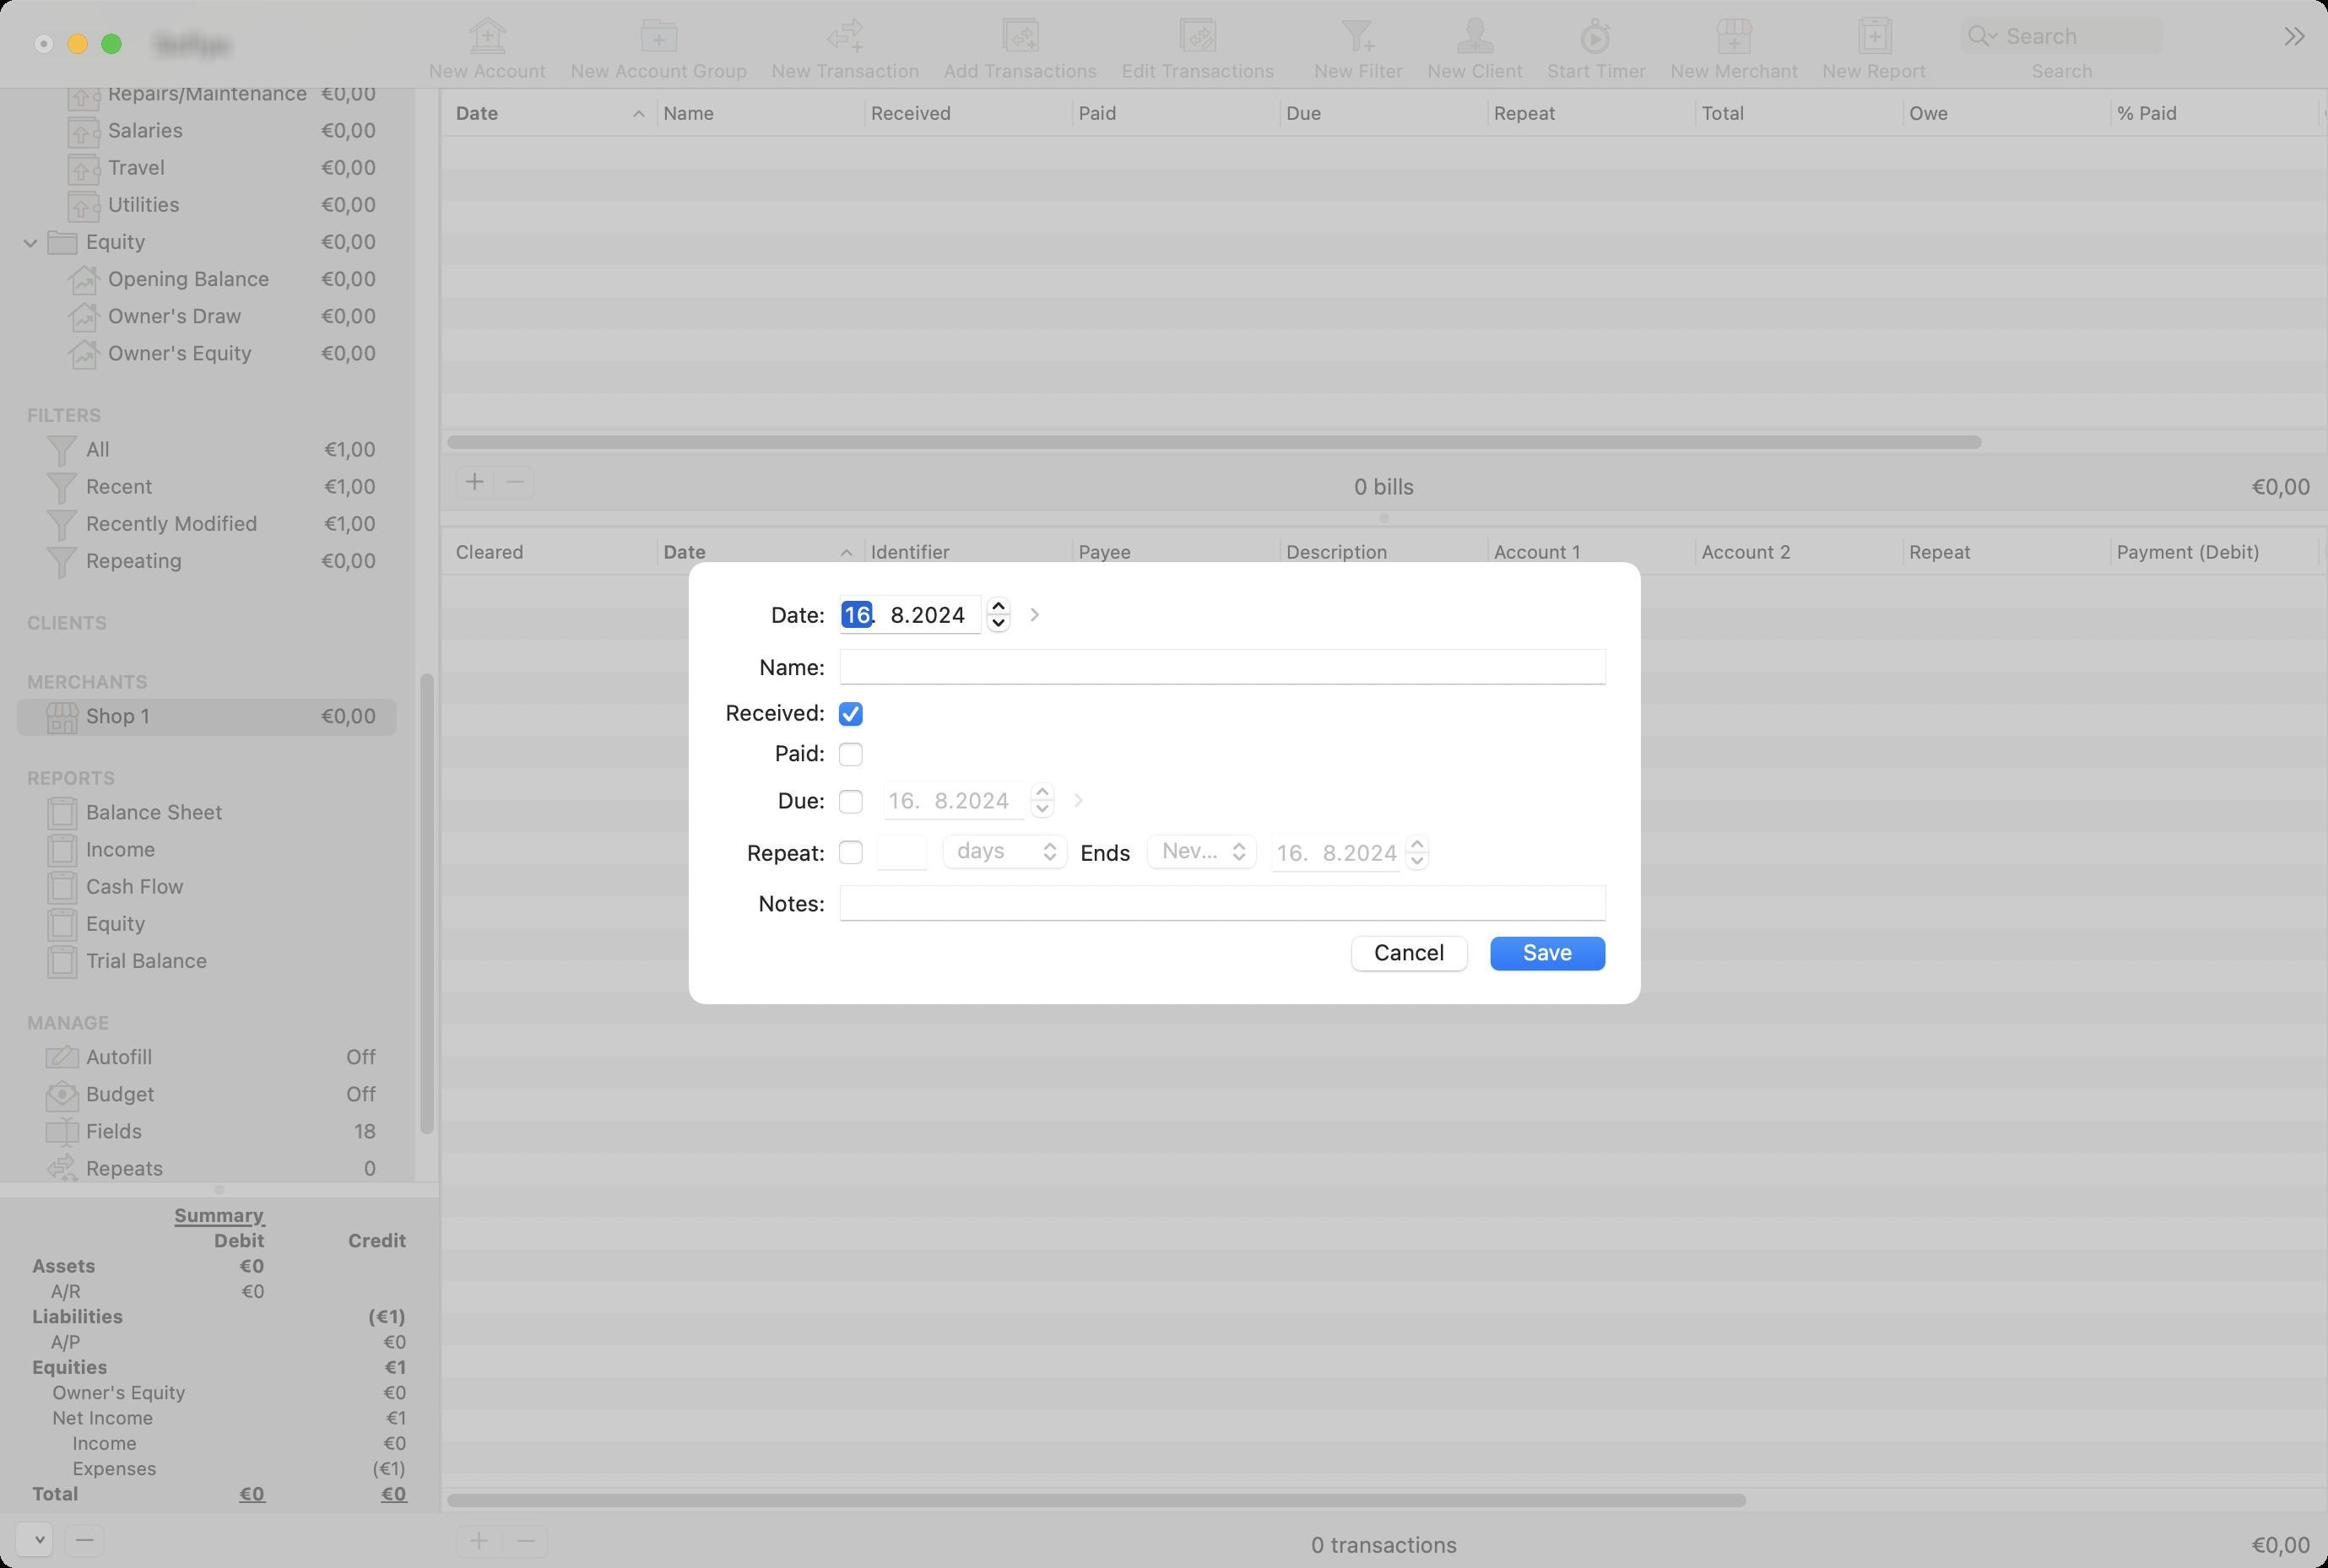
Accessibility tree:
{"name": "[name]", "role": "AXWindow", "description": null, "role_description": "standard window", "value": null, "position": "284.00;55.00", "size": "1379;929", "children": [{"name": "", "role": "AXMenuButton", "description": null, "role_description": "menu button", "value": null, "position": "8.00;901.00", "size": "26;25", "children": []}, {"name": "", "role": "AXButton", "description": "remove", "role_description": "button", "value": null, "position": "37.00;901.00", "size": "26;25", "children": []}, {"name": null, "role": "AXSplitGroup", "description": null, "role_description": "split group", "value": null, "position": "0.00;52.00", "size": "1379;845", "children": [{"name": null, "role": "AXSplitGroup", "description": null, "role_description": "split group", "value": null, "position": "0.00;52.00", "size": "260;845", "children": [{"name": null, "role": "AXScrollArea", "description": null, "role_description": "scroll area", "value": null, "position": "0.00;52.00", "size": "260;648", "children": [{"name": null, "role": "AXOutline", "description": null, "role_description": "outline", "value": null, "position": "0.00;-757.00", "size": "245;1515", "children": [{"name": null, "role": "AXRow", "description": null, "role_description": "outline row", "value": null, "position": "0.00;-747.00", "size": "245;22", "children": [{"name": null, "role": "AXCell", "description": null, "role_description": "cell", "value": null, "position": "10.00;-747.00", "size": "225;22", "children": [{"name": null, "role": "AXStaticText", "description": null, "role_description": "text", "value": "ACCOUNTS", "position": "14.00;-747.00", "size": "229;22", "children": []}]}]}, {"name": null, "role": "AXRow", "description": null, "role_description": "outline row", "value": null, "position": "0.00;-725.00", "size": "245;22", "children": [{"name": null, "role": "AXCell", "description": null, "role_description": "cell", "value": null, "position": "10.00;-725.00", "size": "225;22", "children": [{"name": null, "role": "AXImage", "description": "", "role_description": "image", "value": null, "position": "27.00;-724.00", "size": "20;20", "children": []}, {"name": null, "role": "AXStaticText", "description": null, "role_description": "text", "value": "Assets", "position": "49.00;-722.50", "size": "138;17", "children": []}, {"name": null, "role": "AXStaticText", "description": null, "role_description": "text", "value": "€0,00", "position": "187.14;-722.50", "size": "38;17", "children": []}, {"name": null, "role": "AXDisclosureTriangle", "description": null, "role_description": "disclosure triangle", "value": 1, "position": "12.00;-725.00", "size": "13;22", "children": []}]}]}, {"name": null, "role": "AXRow", "description": null, "role_description": "outline row", "value": null, "position": "0.00;-703.00", "size": "245;22", "children": [{"name": null, "role": "AXCell", "description": null, "role_description": "cell", "value": null, "position": "10.00;-703.00", "size": "225;22", "children": [{"name": null, "role": "AXImage", "description": "Bank", "role_description": "image", "value": null, "position": "40.00;-702.00", "size": "20;20", "children": []}, {"name": null, "role": "AXStaticText", "description": null, "role_description": "text", "value": "Chequing", "position": "62.00;-700.50", "size": "125;17", "children": []}, {"name": null, "role": "AXStaticText", "description": null, "role_description": "text", "value": "€0,00", "position": "187.14;-700.50", "size": "38;17", "children": []}]}]}, {"name": null, "role": "AXRow", "description": null, "role_description": "outline row", "value": null, "position": "0.00;-681.00", "size": "245;22", "children": [{"name": null, "role": "AXCell", "description": null, "role_description": "cell", "value": null, "position": "10.00;-681.00", "size": "225;22", "children": [{"name": null, "role": "AXImage", "description": "Bank", "role_description": "image", "value": null, "position": "40.00;-680.00", "size": "20;20", "children": []}, {"name": null, "role": "AXStaticText", "description": null, "role_description": "text", "value": "Savings", "position": "62.00;-678.50", "size": "125;17", "children": []}, {"name": null, "role": "AXStaticText", "description": null, "role_description": "text", "value": "€0,00", "position": "187.14;-678.50", "size": "38;17", "children": []}]}]}, {"name": null, "role": "AXRow", "description": null, "role_description": "outline row", "value": null, "position": "0.00;-659.00", "size": "245;22", "children": [{"name": null, "role": "AXCell", "description": null, "role_description": "cell", "value": null, "position": "10.00;-659.00", "size": "225;22", "children": [{"name": null, "role": "AXImage", "description": "Cash", "role_description": "image", "value": null, "position": "40.00;-658.00", "size": "20;20", "children": []}, {"name": null, "role": "AXStaticText", "description": null, "role_description": "text", "value": "Petty Cash", "position": "62.00;-656.50", "size": "125;17", "children": []}, {"name": null, "role": "AXStaticText", "description": null, "role_description": "text", "value": "€0,00", "position": "187.14;-656.50", "size": "38;17", "children": []}]}]}, {"name": null, "role": "AXRow", "description": null, "role_description": "outline row", "value": null, "position": "0.00;-637.00", "size": "245;22", "children": [{"name": null, "role": "AXCell", "description": null, "role_description": "cell", "value": null, "position": "10.00;-637.00", "size": "225;22", "children": [{"name": null, "role": "AXImage", "description": "FixedAsset", "role_description": "image", "value": null, "position": "40.00;-636.00", "size": "20;20", "children": []}, {"name": null, "role": "AXStaticText", "description": null, "role_description": "text", "value": "Fixed Assets", "position": "62.00;-634.50", "size": "125;17", "children": []}, {"name": null, "role": "AXStaticText", "description": null, "role_description": "text", "value": "€0,00", "position": "187.14;-634.50", "size": "38;17", "children": []}]}]}, {"name": null, "role": "AXRow", "description": null, "role_description": "outline row", "value": null, "position": "0.00;-615.00", "size": "245;22", "children": [{"name": null, "role": "AXCell", "description": null, "role_description": "cell", "value": null, "position": "10.00;-615.00", "size": "225;22", "children": [{"name": null, "role": "AXImage", "description": "AccountsReceivable", "role_description": "image", "value": null, "position": "40.00;-614.00", "size": "20;20", "children": []}, {"name": null, "role": "AXStaticText", "description": null, "role_description": "text", "value": "Accounts Receivable", "position": "62.00;-612.50", "size": "125;17", "children": []}, {"name": null, "role": "AXStaticText", "description": null, "role_description": "text", "value": "€0,00", "position": "187.14;-612.50", "size": "38;17", "children": []}]}]}, {"name": null, "role": "AXRow", "description": null, "role_description": "outline row", "value": null, "position": "0.00;-593.00", "size": "245;22", "children": [{"name": null, "role": "AXCell", "description": null, "role_description": "cell", "value": null, "position": "10.00;-593.00", "size": "225;22", "children": [{"name": null, "role": "AXImage", "description": "", "role_description": "image", "value": null, "position": "27.00;-592.00", "size": "20;20", "children": []}, {"name": null, "role": "AXStaticText", "description": null, "role_description": "text", "value": "Liabilities", "position": "49.00;-590.50", "size": "131;17", "children": []}, {"name": null, "role": "AXStaticText", "description": null, "role_description": "text", "value": "(€1,00)", "position": "179.79;-590.50", "size": "45;17", "children": []}, {"name": null, "role": "AXDisclosureTriangle", "description": null, "role_description": "disclosure triangle", "value": 1, "position": "12.00;-593.00", "size": "13;22", "children": []}]}]}, {"name": null, "role": "AXRow", "description": null, "role_description": "outline row", "value": null, "position": "0.00;-571.00", "size": "245;22", "children": [{"name": null, "role": "AXCell", "description": null, "role_description": "cell", "value": null, "position": "10.00;-571.00", "size": "225;22", "children": [{"name": null, "role": "AXImage", "description": "CreditCard", "role_description": "image", "value": null, "position": "40.00;-570.00", "size": "20;20", "children": []}, {"name": null, "role": "AXStaticText", "description": null, "role_description": "text", "value": "Credit Card", "position": "62.00;-568.50", "size": "118;17", "children": []}, {"name": null, "role": "AXStaticText", "description": null, "role_description": "text", "value": "(€1,00)", "position": "179.79;-568.50", "size": "45;17", "children": []}]}]}, {"name": null, "role": "AXRow", "description": null, "role_description": "outline row", "value": null, "position": "0.00;-549.00", "size": "245;22", "children": [{"name": null, "role": "AXCell", "description": null, "role_description": "cell", "value": null, "position": "10.00;-549.00", "size": "225;22", "children": [{"name": null, "role": "AXImage", "description": "Loan", "role_description": "image", "value": null, "position": "40.00;-548.00", "size": "20;20", "children": []}, {"name": null, "role": "AXStaticText", "description": null, "role_description": "text", "value": "Loan", "position": "62.00;-546.50", "size": "125;17", "children": []}, {"name": null, "role": "AXStaticText", "description": null, "role_description": "text", "value": "€0,00", "position": "187.14;-546.50", "size": "38;17", "children": []}]}]}, {"name": null, "role": "AXRow", "description": null, "role_description": "outline row", "value": null, "position": "0.00;-527.00", "size": "245;22", "children": [{"name": null, "role": "AXCell", "description": null, "role_description": "cell", "value": null, "position": "10.00;-527.00", "size": "225;22", "children": [{"name": null, "role": "AXImage", "description": "AccountsPayable", "role_description": "image", "value": null, "position": "40.00;-526.00", "size": "20;20", "children": []}, {"name": null, "role": "AXStaticText", "description": null, "role_description": "text", "value": "Accounts Payable", "position": "62.00;-524.50", "size": "125;17", "children": []}, {"name": null, "role": "AXStaticText", "description": null, "role_description": "text", "value": "€0,00", "position": "187.14;-524.50", "size": "38;17", "children": []}]}]}, {"name": null, "role": "AXRow", "description": null, "role_description": "outline row", "value": null, "position": "0.00;-505.00", "size": "245;22", "children": [{"name": null, "role": "AXCell", "description": null, "role_description": "cell", "value": null, "position": "10.00;-505.00", "size": "225;22", "children": [{"name": null, "role": "AXImage", "description": "Tax", "role_description": "image", "value": null, "position": "40.00;-504.00", "size": "20;20", "children": []}, {"name": null, "role": "AXStaticText", "description": null, "role_description": "text", "value": "Sales Tax", "position": "62.00;-502.50", "size": "125;17", "children": []}, {"name": null, "role": "AXStaticText", "description": null, "role_description": "text", "value": "€0,00", "position": "187.14;-502.50", "size": "38;17", "children": []}]}]}, {"name": null, "role": "AXRow", "description": null, "role_description": "outline row", "value": null, "position": "0.00;-483.00", "size": "245;22", "children": [{"name": null, "role": "AXCell", "description": null, "role_description": "cell", "value": null, "position": "10.00;-483.00", "size": "225;22", "children": [{"name": null, "role": "AXImage", "description": "Tax", "role_description": "image", "value": null, "position": "40.00;-482.00", "size": "20;20", "children": []}, {"name": null, "role": "AXStaticText", "description": null, "role_description": "text", "value": "Tax", "position": "62.00;-480.50", "size": "125;17", "children": []}, {"name": null, "role": "AXStaticText", "description": null, "role_description": "text", "value": "€0,00", "position": "187.14;-480.50", "size": "38;17", "children": []}]}]}, {"name": null, "role": "AXRow", "description": null, "role_description": "outline row", "value": null, "position": "0.00;-461.00", "size": "245;22", "children": [{"name": null, "role": "AXCell", "description": null, "role_description": "cell", "value": null, "position": "10.00;-461.00", "size": "225;22", "children": [{"name": null, "role": "AXImage", "description": "", "role_description": "image", "value": null, "position": "27.00;-460.00", "size": "20;20", "children": []}, {"name": null, "role": "AXStaticText", "description": null, "role_description": "text", "value": "Income", "position": "49.00;-458.50", "size": "138;17", "children": []}, {"name": null, "role": "AXStaticText", "description": null, "role_description": "text", "value": "€0,00", "position": "187.14;-458.50", "size": "38;17", "children": []}, {"name": null, "role": "AXDisclosureTriangle", "description": null, "role_description": "disclosure triangle", "value": 1, "position": "12.00;-461.00", "size": "13;22", "children": []}]}]}, {"name": null, "role": "AXRow", "description": null, "role_description": "outline row", "value": null, "position": "0.00;-439.00", "size": "245;22", "children": [{"name": null, "role": "AXCell", "description": null, "role_description": "cell", "value": null, "position": "10.00;-439.00", "size": "225;22", "children": [{"name": null, "role": "AXImage", "description": "Income", "role_description": "image", "value": null, "position": "40.00;-438.00", "size": "20;20", "children": []}, {"name": null, "role": "AXStaticText", "description": null, "role_description": "text", "value": "Sales", "position": "62.00;-436.50", "size": "125;17", "children": []}, {"name": null, "role": "AXStaticText", "description": null, "role_description": "text", "value": "€0,00", "position": "187.14;-436.50", "size": "38;17", "children": []}]}]}, {"name": null, "role": "AXRow", "description": null, "role_description": "outline row", "value": null, "position": "0.00;-417.00", "size": "245;22", "children": [{"name": null, "role": "AXCell", "description": null, "role_description": "cell", "value": null, "position": "10.00;-417.00", "size": "225;22", "children": [{"name": null, "role": "AXImage", "description": "Income", "role_description": "image", "value": null, "position": "40.00;-416.00", "size": "20;20", "children": []}, {"name": null, "role": "AXStaticText", "description": null, "role_description": "text", "value": "Interest Income", "position": "62.00;-414.50", "size": "125;17", "children": []}, {"name": null, "role": "AXStaticText", "description": null, "role_description": "text", "value": "€0,00", "position": "187.14;-414.50", "size": "38;17", "children": []}]}]}, {"name": null, "role": "AXRow", "description": null, "role_description": "outline row", "value": null, "position": "0.00;-395.00", "size": "245;22", "children": [{"name": null, "role": "AXCell", "description": null, "role_description": "cell", "value": null, "position": "10.00;-395.00", "size": "225;22", "children": [{"name": null, "role": "AXImage", "description": "", "role_description": "image", "value": null, "position": "27.00;-394.00", "size": "20;20", "children": []}, {"name": null, "role": "AXStaticText", "description": null, "role_description": "text", "value": "Expenses", "position": "49.00;-392.50", "size": "131;17", "children": []}, {"name": null, "role": "AXStaticText", "description": null, "role_description": "text", "value": "(€1,00)", "position": "179.79;-392.50", "size": "45;17", "children": []}, {"name": null, "role": "AXDisclosureTriangle", "description": null, "role_description": "disclosure triangle", "value": 1, "position": "12.00;-395.00", "size": "13;22", "children": []}]}]}, {"name": null, "role": "AXRow", "description": null, "role_description": "outline row", "value": null, "position": "0.00;-373.00", "size": "245;22", "children": [{"name": null, "role": "AXCell", "description": null, "role_description": "cell", "value": null, "position": "10.00;-373.00", "size": "225;22", "children": [{"name": null, "role": "AXImage", "description": "Expense", "role_description": "image", "value": null, "position": "40.00;-372.00", "size": "20;20", "children": []}, {"name": null, "role": "AXStaticText", "description": null, "role_description": "text", "value": "Advertising", "position": "62.00;-370.50", "size": "125;17", "children": []}, {"name": null, "role": "AXStaticText", "description": null, "role_description": "text", "value": "€0,00", "position": "187.14;-370.50", "size": "38;17", "children": []}]}]}, {"name": null, "role": "AXRow", "description": null, "role_description": "outline row", "value": null, "position": "0.00;-351.00", "size": "245;22", "children": [{"name": null, "role": "AXCell", "description": null, "role_description": "cell", "value": null, "position": "10.00;-351.00", "size": "225;22", "children": [{"name": null, "role": "AXImage", "description": "Expense", "role_description": "image", "value": null, "position": "40.00;-350.00", "size": "20;20", "children": []}, {"name": null, "role": "AXStaticText", "description": null, "role_description": "text", "value": "Auto", "position": "62.00;-348.50", "size": "125;17", "children": []}, {"name": null, "role": "AXStaticText", "description": null, "role_description": "text", "value": "€0,00", "position": "187.14;-348.50", "size": "38;17", "children": []}]}]}, {"name": null, "role": "AXRow", "description": null, "role_description": "outline row", "value": null, "position": "0.00;-329.00", "size": "245;22", "children": [{"name": null, "role": "AXCell", "description": null, "role_description": "cell", "value": null, "position": "10.00;-329.00", "size": "225;22", "children": [{"name": null, "role": "AXImage", "description": "Expense", "role_description": "image", "value": null, "position": "40.00;-328.00", "size": "20;20", "children": []}, {"name": null, "role": "AXStaticText", "description": null, "role_description": "text", "value": "Bank Charges", "position": "62.00;-326.50", "size": "125;17", "children": []}, {"name": null, "role": "AXStaticText", "description": null, "role_description": "text", "value": "€0,00", "position": "187.14;-326.50", "size": "38;17", "children": []}]}]}, {"name": null, "role": "AXRow", "description": null, "role_description": "outline row", "value": null, "position": "0.00;-307.00", "size": "245;22", "children": [{"name": null, "role": "AXCell", "description": null, "role_description": "cell", "value": null, "position": "10.00;-307.00", "size": "225;22", "children": [{"name": null, "role": "AXImage", "description": "Expense", "role_description": "image", "value": null, "position": "40.00;-306.00", "size": "20;20", "children": []}, {"name": null, "role": "AXStaticText", "description": null, "role_description": "text", "value": "Business Licenses/Permits", "position": "62.00;-304.50", "size": "125;17", "children": []}, {"name": null, "role": "AXStaticText", "description": null, "role_description": "text", "value": "€0,00", "position": "187.14;-304.50", "size": "38;17", "children": []}]}]}, {"name": null, "role": "AXRow", "description": null, "role_description": "outline row", "value": null, "position": "0.00;-285.00", "size": "245;22", "children": [{"name": null, "role": "AXCell", "description": null, "role_description": "cell", "value": null, "position": "10.00;-285.00", "size": "225;22", "children": [{"name": null, "role": "AXImage", "description": "Expense", "role_description": "image", "value": null, "position": "40.00;-284.00", "size": "20;20", "children": []}, {"name": null, "role": "AXStaticText", "description": null, "role_description": "text", "value": "Computer", "position": "62.00;-282.50", "size": "125;17", "children": []}, {"name": null, "role": "AXStaticText", "description": null, "role_description": "text", "value": "€0,00", "position": "187.14;-282.50", "size": "38;17", "children": []}]}]}, {"name": null, "role": "AXRow", "description": null, "role_description": "outline row", "value": null, "position": "0.00;-263.00", "size": "245;22", "children": [{"name": null, "role": "AXCell", "description": null, "role_description": "cell", "value": null, "position": "10.00;-263.00", "size": "225;22", "children": [{"name": null, "role": "AXImage", "description": "Expense", "role_description": "image", "value": null, "position": "40.00;-262.00", "size": "20;20", "children": []}, {"name": null, "role": "AXStaticText", "description": null, "role_description": "text", "value": "Depreciation", "position": "62.00;-260.50", "size": "125;17", "children": []}, {"name": null, "role": "AXStaticText", "description": null, "role_description": "text", "value": "€0,00", "position": "187.14;-260.50", "size": "38;17", "children": []}]}]}, {"name": null, "role": "AXRow", "description": null, "role_description": "outline row", "value": null, "position": "0.00;-241.00", "size": "245;22", "children": [{"name": null, "role": "AXCell", "description": null, "role_description": "cell", "value": null, "position": "10.00;-241.00", "size": "225;22", "children": [{"name": null, "role": "AXImage", "description": "Expense", "role_description": "image", "value": null, "position": "40.00;-240.00", "size": "20;20", "children": []}, {"name": null, "role": "AXStaticText", "description": null, "role_description": "text", "value": "Dues/Subscriptions", "position": "62.00;-238.50", "size": "125;17", "children": []}, {"name": null, "role": "AXStaticText", "description": null, "role_description": "text", "value": "€0,00", "position": "187.14;-238.50", "size": "38;17", "children": []}]}]}, {"name": null, "role": "AXRow", "description": null, "role_description": "outline row", "value": null, "position": "0.00;-219.00", "size": "245;22", "children": [{"name": null, "role": "AXCell", "description": null, "role_description": "cell", "value": null, "position": "10.00;-219.00", "size": "225;22", "children": [{"name": null, "role": "AXImage", "description": "Expense", "role_description": "image", "value": null, "position": "40.00;-218.00", "size": "20;20", "children": []}, {"name": null, "role": "AXStaticText", "description": null, "role_description": "text", "value": "Equipment", "position": "62.00;-216.50", "size": "125;17", "children": []}, {"name": null, "role": "AXStaticText", "description": null, "role_description": "text", "value": "€0,00", "position": "187.14;-216.50", "size": "38;17", "children": []}]}]}, {"name": null, "role": "AXRow", "description": null, "role_description": "outline row", "value": null, "position": "0.00;-197.00", "size": "245;22", "children": [{"name": null, "role": "AXCell", "description": null, "role_description": "cell", "value": null, "position": "10.00;-197.00", "size": "225;22", "children": [{"name": null, "role": "AXImage", "description": "Expense", "role_description": "image", "value": null, "position": "40.00;-196.00", "size": "20;20", "children": []}, {"name": null, "role": "AXStaticText", "description": null, "role_description": "text", "value": "Furniture", "position": "62.00;-194.50", "size": "125;17", "children": []}, {"name": null, "role": "AXStaticText", "description": null, "role_description": "text", "value": "€0,00", "position": "187.14;-194.50", "size": "38;17", "children": []}]}]}, {"name": null, "role": "AXRow", "description": null, "role_description": "outline row", "value": null, "position": "0.00;-175.00", "size": "245;22", "children": [{"name": null, "role": "AXCell", "description": null, "role_description": "cell", "value": null, "position": "10.00;-175.00", "size": "225;22", "children": [{"name": null, "role": "AXImage", "description": "Expense", "role_description": "image", "value": null, "position": "40.00;-174.00", "size": "20;20", "children": []}, {"name": null, "role": "AXStaticText", "description": null, "role_description": "text", "value": "Insurance", "position": "62.00;-172.50", "size": "125;17", "children": []}, {"name": null, "role": "AXStaticText", "description": null, "role_description": "text", "value": "€0,00", "position": "187.14;-172.50", "size": "38;17", "children": []}]}]}, {"name": null, "role": "AXRow", "description": null, "role_description": "outline row", "value": null, "position": "0.00;-153.00", "size": "245;22", "children": [{"name": null, "role": "AXCell", "description": null, "role_description": "cell", "value": null, "position": "10.00;-153.00", "size": "225;22", "children": [{"name": null, "role": "AXImage", "description": "Expense", "role_description": "image", "value": null, "position": "40.00;-152.00", "size": "20;20", "children": []}, {"name": null, "role": "AXStaticText", "description": null, "role_description": "text", "value": "Interest", "position": "62.00;-150.50", "size": "118;17", "children": []}, {"name": null, "role": "AXStaticText", "description": null, "role_description": "text", "value": "(€1,00)", "position": "179.79;-150.50", "size": "45;17", "children": []}]}]}, {"name": null, "role": "AXRow", "description": null, "role_description": "outline row", "value": null, "position": "0.00;-131.00", "size": "245;22", "children": [{"name": null, "role": "AXCell", "description": null, "role_description": "cell", "value": null, "position": "10.00;-131.00", "size": "225;22", "children": [{"name": null, "role": "AXImage", "description": "Expense", "role_description": "image", "value": null, "position": "40.00;-130.00", "size": "20;20", "children": []}, {"name": null, "role": "AXStaticText", "description": null, "role_description": "text", "value": "Internet", "position": "62.00;-128.50", "size": "125;17", "children": []}, {"name": null, "role": "AXStaticText", "description": null, "role_description": "text", "value": "€0,00", "position": "187.14;-128.50", "size": "38;17", "children": []}]}]}, {"name": null, "role": "AXRow", "description": null, "role_description": "outline row", "value": null, "position": "0.00;-109.00", "size": "245;22", "children": [{"name": null, "role": "AXCell", "description": null, "role_description": "cell", "value": null, "position": "10.00;-109.00", "size": "225;22", "children": [{"name": null, "role": "AXImage", "description": "Expense", "role_description": "image", "value": null, "position": "40.00;-108.00", "size": "20;20", "children": []}, {"name": null, "role": "AXStaticText", "description": null, "role_description": "text", "value": "Meals/Entertainment", "position": "62.00;-106.50", "size": "125;17", "children": []}, {"name": null, "role": "AXStaticText", "description": null, "role_description": "text", "value": "€0,00", "position": "187.14;-106.50", "size": "38;17", "children": []}]}]}, {"name": null, "role": "AXRow", "description": null, "role_description": "outline row", "value": null, "position": "0.00;-87.00", "size": "245;22", "children": [{"name": null, "role": "AXCell", "description": null, "role_description": "cell", "value": null, "position": "10.00;-87.00", "size": "225;22", "children": [{"name": null, "role": "AXImage", "description": "Expense", "role_description": "image", "value": null, "position": "40.00;-86.00", "size": "20;20", "children": []}, {"name": null, "role": "AXStaticText", "description": null, "role_description": "text", "value": "Mileage", "position": "62.00;-84.50", "size": "125;17", "children": []}, {"name": null, "role": "AXStaticText", "description": null, "role_description": "text", "value": "€0,00", "position": "187.14;-84.50", "size": "38;17", "children": []}]}]}, {"name": null, "role": "AXRow", "description": null, "role_description": "outline row", "value": null, "position": "0.00;-65.00", "size": "245;22", "children": [{"name": null, "role": "AXCell", "description": null, "role_description": "cell", "value": null, "position": "10.00;-65.00", "size": "225;22", "children": [{"name": null, "role": "AXImage", "description": "Expense", "role_description": "image", "value": null, "position": "40.00;-64.00", "size": "20;20", "children": []}, {"name": null, "role": "AXStaticText", "description": null, "role_description": "text", "value": "Office Supplies", "position": "62.00;-62.50", "size": "125;17", "children": []}, {"name": null, "role": "AXStaticText", "description": null, "role_description": "text", "value": "€0,00", "position": "187.14;-62.50", "size": "38;17", "children": []}]}]}, {"name": null, "role": "AXRow", "description": null, "role_description": "outline row", "value": null, "position": "0.00;-43.00", "size": "245;22", "children": [{"name": null, "role": "AXCell", "description": null, "role_description": "cell", "value": null, "position": "10.00;-43.00", "size": "225;22", "children": [{"name": null, "role": "AXImage", "description": "Expense", "role_description": "image", "value": null, "position": "40.00;-42.00", "size": "20;20", "children": []}, {"name": null, "role": "AXStaticText", "description": null, "role_description": "text", "value": "Phone", "position": "62.00;-40.50", "size": "125;17", "children": []}, {"name": null, "role": "AXStaticText", "description": null, "role_description": "text", "value": "€0,00", "position": "187.14;-40.50", "size": "38;17", "children": []}]}]}, {"name": null, "role": "AXRow", "description": null, "role_description": "outline row", "value": null, "position": "0.00;-21.00", "size": "245;22", "children": [{"name": null, "role": "AXCell", "description": null, "role_description": "cell", "value": null, "position": "10.00;-21.00", "size": "225;22", "children": [{"name": null, "role": "AXImage", "description": "Expense", "role_description": "image", "value": null, "position": "40.00;-20.00", "size": "20;20", "children": []}, {"name": null, "role": "AXStaticText", "description": null, "role_description": "text", "value": "Postage/Shipping", "position": "62.00;-18.50", "size": "125;17", "children": []}, {"name": null, "role": "AXStaticText", "description": null, "role_description": "text", "value": "€0,00", "position": "187.14;-18.50", "size": "38;17", "children": []}]}]}, {"name": null, "role": "AXRow", "description": null, "role_description": "outline row", "value": null, "position": "0.00;1.00", "size": "245;22", "children": [{"name": null, "role": "AXCell", "description": null, "role_description": "cell", "value": null, "position": "10.00;1.00", "size": "225;22", "children": [{"name": null, "role": "AXImage", "description": "Expense", "role_description": "image", "value": null, "position": "40.00;2.00", "size": "20;20", "children": []}, {"name": null, "role": "AXStaticText", "description": null, "role_description": "text", "value": "Professional Fees", "position": "62.00;3.50", "size": "125;17", "children": []}, {"name": null, "role": "AXStaticText", "description": null, "role_description": "text", "value": "€0,00", "position": "187.14;3.50", "size": "38;17", "children": []}]}]}, {"name": null, "role": "AXRow", "description": null, "role_description": "outline row", "value": null, "position": "0.00;23.00", "size": "245;22", "children": [{"name": null, "role": "AXCell", "description": null, "role_description": "cell", "value": null, "position": "10.00;23.00", "size": "225;22", "children": [{"name": null, "role": "AXImage", "description": "Expense", "role_description": "image", "value": null, "position": "40.00;24.00", "size": "20;20", "children": []}, {"name": null, "role": "AXStaticText", "description": null, "role_description": "text", "value": "Rent", "position": "62.00;25.50", "size": "125;17", "children": []}, {"name": null, "role": "AXStaticText", "description": null, "role_description": "text", "value": "€0,00", "position": "187.14;25.50", "size": "38;17", "children": []}]}]}, {"name": null, "role": "AXRow", "description": null, "role_description": "outline row", "value": null, "position": "0.00;45.00", "size": "245;22", "children": [{"name": null, "role": "AXCell", "description": null, "role_description": "cell", "value": null, "position": "10.00;45.00", "size": "225;22", "children": [{"name": null, "role": "AXImage", "description": "Expense", "role_description": "image", "value": null, "position": "40.00;46.00", "size": "20;20", "children": []}, {"name": null, "role": "AXStaticText", "description": null, "role_description": "text", "value": "Repairs/Maintenance", "position": "62.00;47.50", "size": "125;17", "children": []}, {"name": null, "role": "AXStaticText", "description": null, "role_description": "text", "value": "€0,00", "position": "187.14;47.50", "size": "38;17", "children": []}]}]}, {"name": null, "role": "AXRow", "description": null, "role_description": "outline row", "value": null, "position": "0.00;67.00", "size": "245;22", "children": [{"name": null, "role": "AXCell", "description": null, "role_description": "cell", "value": null, "position": "10.00;67.00", "size": "225;22", "children": [{"name": null, "role": "AXImage", "description": "Expense", "role_description": "image", "value": null, "position": "40.00;68.00", "size": "20;20", "children": []}, {"name": null, "role": "AXStaticText", "description": null, "role_description": "text", "value": "Salaries", "position": "62.00;69.50", "size": "125;17", "children": []}, {"name": null, "role": "AXStaticText", "description": null, "role_description": "text", "value": "€0,00", "position": "187.14;69.50", "size": "38;17", "children": []}]}]}, {"name": null, "role": "AXRow", "description": null, "role_description": "outline row", "value": null, "position": "0.00;89.00", "size": "245;22", "children": [{"name": null, "role": "AXCell", "description": null, "role_description": "cell", "value": null, "position": "10.00;89.00", "size": "225;22", "children": [{"name": null, "role": "AXImage", "description": "Expense", "role_description": "image", "value": null, "position": "40.00;90.00", "size": "20;20", "children": []}, {"name": null, "role": "AXStaticText", "description": null, "role_description": "text", "value": "Travel", "position": "62.00;91.50", "size": "125;17", "children": []}, {"name": null, "role": "AXStaticText", "description": null, "role_description": "text", "value": "€0,00", "position": "187.14;91.50", "size": "38;17", "children": []}]}]}, {"name": null, "role": "AXRow", "description": null, "role_description": "outline row", "value": null, "position": "0.00;111.00", "size": "245;22", "children": [{"name": null, "role": "AXCell", "description": null, "role_description": "cell", "value": null, "position": "10.00;111.00", "size": "225;22", "children": [{"name": null, "role": "AXImage", "description": "Expense", "role_description": "image", "value": null, "position": "40.00;112.00", "size": "20;20", "children": []}, {"name": null, "role": "AXStaticText", "description": null, "role_description": "text", "value": "Utilities", "position": "62.00;113.50", "size": "125;17", "children": []}, {"name": null, "role": "AXStaticText", "description": null, "role_description": "text", "value": "€0,00", "position": "187.14;113.50", "size": "38;17", "children": []}]}]}, {"name": null, "role": "AXRow", "description": null, "role_description": "outline row", "value": null, "position": "0.00;133.00", "size": "245;22", "children": [{"name": null, "role": "AXCell", "description": null, "role_description": "cell", "value": null, "position": "10.00;133.00", "size": "225;22", "children": [{"name": null, "role": "AXImage", "description": "", "role_description": "image", "value": null, "position": "27.00;134.00", "size": "20;20", "children": []}, {"name": null, "role": "AXStaticText", "description": null, "role_description": "text", "value": "Equity", "position": "49.00;135.50", "size": "138;17", "children": []}, {"name": null, "role": "AXStaticText", "description": null, "role_description": "text", "value": "€0,00", "position": "187.14;135.50", "size": "38;17", "children": []}, {"name": null, "role": "AXDisclosureTriangle", "description": null, "role_description": "disclosure triangle", "value": 1, "position": "12.00;133.00", "size": "13;22", "children": []}]}]}, {"name": null, "role": "AXRow", "description": null, "role_description": "outline row", "value": null, "position": "0.00;155.00", "size": "245;22", "children": [{"name": null, "role": "AXCell", "description": null, "role_description": "cell", "value": null, "position": "10.00;155.00", "size": "225;22", "children": [{"name": null, "role": "AXImage", "description": "Equity", "role_description": "image", "value": null, "position": "40.00;156.00", "size": "20;20", "children": []}, {"name": null, "role": "AXStaticText", "description": null, "role_description": "text", "value": "Opening Balance", "position": "62.00;157.50", "size": "125;17", "children": []}, {"name": null, "role": "AXStaticText", "description": null, "role_description": "text", "value": "€0,00", "position": "187.14;157.50", "size": "38;17", "children": []}]}]}, {"name": null, "role": "AXRow", "description": null, "role_description": "outline row", "value": null, "position": "0.00;177.00", "size": "245;22", "children": [{"name": null, "role": "AXCell", "description": null, "role_description": "cell", "value": null, "position": "10.00;177.00", "size": "225;22", "children": [{"name": null, "role": "AXImage", "description": "Equity", "role_description": "image", "value": null, "position": "40.00;178.00", "size": "20;20", "children": []}, {"name": null, "role": "AXStaticText", "description": null, "role_description": "text", "value": "Owner's Draw", "position": "62.00;179.50", "size": "125;17", "children": []}, {"name": null, "role": "AXStaticText", "description": null, "role_description": "text", "value": "€0,00", "position": "187.14;179.50", "size": "38;17", "children": []}]}]}, {"name": null, "role": "AXRow", "description": null, "role_description": "outline row", "value": null, "position": "0.00;199.00", "size": "245;22", "children": [{"name": null, "role": "AXCell", "description": null, "role_description": "cell", "value": null, "position": "10.00;199.00", "size": "225;22", "children": [{"name": null, "role": "AXImage", "description": "Equity", "role_description": "image", "value": null, "position": "40.00;200.00", "size": "20;20", "children": []}, {"name": null, "role": "AXStaticText", "description": null, "role_description": "text", "value": "Owner's Equity", "position": "62.00;201.50", "size": "125;17", "children": []}, {"name": null, "role": "AXStaticText", "description": null, "role_description": "text", "value": "€0,00", "position": "187.14;201.50", "size": "38;17", "children": []}]}]}, {"name": null, "role": "AXRow", "description": null, "role_description": "outline row", "value": null, "position": "0.00;234.00", "size": "245;22", "children": [{"name": null, "role": "AXCell", "description": null, "role_description": "cell", "value": null, "position": "10.00;234.00", "size": "225;22", "children": [{"name": null, "role": "AXStaticText", "description": null, "role_description": "text", "value": "FILTERS", "position": "14.00;234.00", "size": "229;22", "children": []}]}]}, {"name": null, "role": "AXRow", "description": null, "role_description": "outline row", "value": null, "position": "0.00;256.00", "size": "245;22", "children": [{"name": null, "role": "AXCell", "description": null, "role_description": "cell", "value": null, "position": "10.00;256.00", "size": "225;22", "children": [{"name": null, "role": "AXImage", "description": "Filter", "role_description": "image", "value": null, "position": "27.00;257.00", "size": "20;20", "children": []}, {"name": null, "role": "AXStaticText", "description": null, "role_description": "text", "value": "All", "position": "49.00;258.50", "size": "140;17", "children": []}, {"name": null, "role": "AXStaticText", "description": null, "role_description": "text", "value": "€1,00", "position": "188.96;258.50", "size": "36;17", "children": []}]}]}, {"name": null, "role": "AXRow", "description": null, "role_description": "outline row", "value": null, "position": "0.00;278.00", "size": "245;22", "children": [{"name": null, "role": "AXCell", "description": null, "role_description": "cell", "value": null, "position": "10.00;278.00", "size": "225;22", "children": [{"name": null, "role": "AXImage", "description": "Filter", "role_description": "image", "value": null, "position": "27.00;279.00", "size": "20;20", "children": []}, {"name": null, "role": "AXStaticText", "description": null, "role_description": "text", "value": "Recent", "position": "49.00;280.50", "size": "140;17", "children": []}, {"name": null, "role": "AXStaticText", "description": null, "role_description": "text", "value": "€1,00", "position": "188.96;280.50", "size": "36;17", "children": []}]}]}, {"name": null, "role": "AXRow", "description": null, "role_description": "outline row", "value": null, "position": "0.00;300.00", "size": "245;22", "children": [{"name": null, "role": "AXCell", "description": null, "role_description": "cell", "value": null, "position": "10.00;300.00", "size": "225;22", "children": [{"name": null, "role": "AXImage", "description": "Filter", "role_description": "image", "value": null, "position": "27.00;301.00", "size": "20;20", "children": []}, {"name": null, "role": "AXStaticText", "description": null, "role_description": "text", "value": "Recently Modified", "position": "49.00;302.50", "size": "140;17", "children": []}, {"name": null, "role": "AXStaticText", "description": null, "role_description": "text", "value": "€1,00", "position": "188.96;302.50", "size": "36;17", "children": []}]}]}, {"name": null, "role": "AXRow", "description": null, "role_description": "outline row", "value": null, "position": "0.00;322.00", "size": "245;22", "children": [{"name": null, "role": "AXCell", "description": null, "role_description": "cell", "value": null, "position": "10.00;322.00", "size": "225;22", "children": [{"name": null, "role": "AXImage", "description": "Filter", "role_description": "image", "value": null, "position": "27.00;323.00", "size": "20;20", "children": []}, {"name": null, "role": "AXStaticText", "description": null, "role_description": "text", "value": "Repeating", "position": "49.00;324.50", "size": "138;17", "children": []}, {"name": null, "role": "AXStaticText", "description": null, "role_description": "text", "value": "€0,00", "position": "187.14;324.50", "size": "38;17", "children": []}]}]}, {"name": null, "role": "AXRow", "description": null, "role_description": "outline row", "value": null, "position": "0.00;357.00", "size": "245;22", "children": [{"name": null, "role": "AXCell", "description": null, "role_description": "cell", "value": null, "position": "10.00;357.00", "size": "225;22", "children": [{"name": null, "role": "AXStaticText", "description": null, "role_description": "text", "value": "CLIENTS", "position": "14.00;357.00", "size": "229;22", "children": []}]}]}, {"name": null, "role": "AXRow", "description": null, "role_description": "outline row", "value": null, "position": "0.00;392.00", "size": "245;22", "children": [{"name": null, "role": "AXCell", "description": null, "role_description": "cell", "value": null, "position": "10.00;392.00", "size": "225;22", "children": [{"name": null, "role": "AXStaticText", "description": null, "role_description": "text", "value": "MERCHANTS", "position": "14.00;392.00", "size": "229;22", "children": []}]}]}, {"name": null, "role": "AXRow", "description": null, "role_description": "outline row", "value": null, "position": "0.00;414.00", "size": "245;22", "children": [{"name": null, "role": "AXCell", "description": null, "role_description": "cell", "value": null, "position": "10.00;414.00", "size": "225;22", "children": [{"name": null, "role": "AXImage", "description": "Merchant", "role_description": "image", "value": null, "position": "27.00;415.00", "size": "20;20", "children": []}, {"name": null, "role": "AXStaticText", "description": null, "role_description": "text", "value": "Shop 1", "position": "49.00;416.50", "size": "138;17", "children": []}, {"name": null, "role": "AXStaticText", "description": null, "role_description": "text", "value": "€0,00", "position": "187.14;416.50", "size": "38;17", "children": []}]}]}, {"name": null, "role": "AXRow", "description": null, "role_description": "outline row", "value": null, "position": "0.00;449.00", "size": "245;22", "children": [{"name": null, "role": "AXCell", "description": null, "role_description": "cell", "value": null, "position": "10.00;449.00", "size": "225;22", "children": [{"name": null, "role": "AXStaticText", "description": null, "role_description": "text", "value": "REPORTS", "position": "14.00;449.00", "size": "229;22", "children": []}]}]}, {"name": null, "role": "AXRow", "description": null, "role_description": "outline row", "value": null, "position": "0.00;471.00", "size": "245;22", "children": [{"name": null, "role": "AXCell", "description": null, "role_description": "cell", "value": null, "position": "10.00;471.00", "size": "225;22", "children": [{"name": null, "role": "AXImage", "description": "Report", "role_description": "image", "value": null, "position": "27.00;472.00", "size": "20;20", "children": []}, {"name": null, "role": "AXStaticText", "description": null, "role_description": "text", "value": "Balance Sheet", "position": "49.00;473.50", "size": "171;17", "children": []}, {"name": null, "role": "AXStaticText", "description": null, "role_description": "text", "value": "", "position": "220.00;473.50", "size": "5;17", "children": []}]}]}, {"name": null, "role": "AXRow", "description": null, "role_description": "outline row", "value": null, "position": "0.00;493.00", "size": "245;22", "children": [{"name": null, "role": "AXCell", "description": null, "role_description": "cell", "value": null, "position": "10.00;493.00", "size": "225;22", "children": [{"name": null, "role": "AXImage", "description": "Report", "role_description": "image", "value": null, "position": "27.00;494.00", "size": "20;20", "children": []}, {"name": null, "role": "AXStaticText", "description": null, "role_description": "text", "value": "Income", "position": "49.00;495.50", "size": "171;17", "children": []}, {"name": null, "role": "AXStaticText", "description": null, "role_description": "text", "value": "", "position": "220.00;495.50", "size": "5;17", "children": []}]}]}, {"name": null, "role": "AXRow", "description": null, "role_description": "outline row", "value": null, "position": "0.00;515.00", "size": "245;22", "children": [{"name": null, "role": "AXCell", "description": null, "role_description": "cell", "value": null, "position": "10.00;515.00", "size": "225;22", "children": [{"name": null, "role": "AXImage", "description": "Report", "role_description": "image", "value": null, "position": "27.00;516.00", "size": "20;20", "children": []}, {"name": null, "role": "AXStaticText", "description": null, "role_description": "text", "value": "Cash Flow", "position": "49.00;517.50", "size": "171;17", "children": []}, {"name": null, "role": "AXStaticText", "description": null, "role_description": "text", "value": "", "position": "220.00;517.50", "size": "5;17", "children": []}]}]}, {"name": null, "role": "AXRow", "description": null, "role_description": "outline row", "value": null, "position": "0.00;537.00", "size": "245;22", "children": [{"name": null, "role": "AXCell", "description": null, "role_description": "cell", "value": null, "position": "10.00;537.00", "size": "225;22", "children": [{"name": null, "role": "AXImage", "description": "Report", "role_description": "image", "value": null, "position": "27.00;538.00", "size": "20;20", "children": []}, {"name": null, "role": "AXStaticText", "description": null, "role_description": "text", "value": "Equity", "position": "49.00;539.50", "size": "171;17", "children": []}, {"name": null, "role": "AXStaticText", "description": null, "role_description": "text", "value": "", "position": "220.00;539.50", "size": "5;17", "children": []}]}]}, {"name": null, "role": "AXRow", "description": null, "role_description": "outline row", "value": null, "position": "0.00;559.00", "size": "245;22", "children": [{"name": null, "role": "AXCell", "description": null, "role_description": "cell", "value": null, "position": "10.00;559.00", "size": "225;22", "children": [{"name": null, "role": "AXImage", "description": "Report", "role_description": "image", "value": null, "position": "27.00;560.00", "size": "20;20", "children": []}, {"name": null, "role": "AXStaticText", "description": null, "role_description": "text", "value": "Trial Balance", "position": "49.00;561.50", "size": "171;17", "children": []}, {"name": null, "role": "AXStaticText", "description": null, "role_description": "text", "value": "", "position": "220.00;561.50", "size": "5;17", "children": []}]}]}, {"name": null, "role": "AXRow", "description": null, "role_description": "outline row", "value": null, "position": "0.00;594.00", "size": "245;22", "children": [{"name": null, "role": "AXCell", "description": null, "role_description": "cell", "value": null, "position": "10.00;594.00", "size": "225;22", "children": [{"name": null, "role": "AXStaticText", "description": null, "role_description": "text", "value": "MANAGE", "position": "14.00;594.00", "size": "229;22", "children": []}]}]}, {"name": null, "role": "AXRow", "description": null, "role_description": "outline row", "value": null, "position": "0.00;616.00", "size": "245;22", "children": [{"name": null, "role": "AXCell", "description": null, "role_description": "cell", "value": null, "position": "10.00;616.00", "size": "225;22", "children": [{"name": null, "role": "AXImage", "description": "Autofill", "role_description": "image", "value": null, "position": "27.00;617.00", "size": "20;20", "children": []}, {"name": null, "role": "AXStaticText", "description": null, "role_description": "text", "value": "Autofill", "position": "49.00;618.50", "size": "153;17", "children": []}, {"name": null, "role": "AXStaticText", "description": null, "role_description": "text", "value": "Off", "position": "202.06;618.50", "size": "23;17", "children": []}]}]}, {"name": null, "role": "AXRow", "description": null, "role_description": "outline row", "value": null, "position": "0.00;638.00", "size": "245;22", "children": [{"name": null, "role": "AXCell", "description": null, "role_description": "cell", "value": null, "position": "10.00;638.00", "size": "225;22", "children": [{"name": null, "role": "AXImage", "description": "Budget", "role_description": "image", "value": null, "position": "27.00;639.00", "size": "20;20", "children": []}, {"name": null, "role": "AXStaticText", "description": null, "role_description": "text", "value": "Budget", "position": "49.00;640.50", "size": "153;17", "children": []}, {"name": null, "role": "AXStaticText", "description": null, "role_description": "text", "value": "Off", "position": "202.06;640.50", "size": "23;17", "children": []}]}]}, {"name": null, "role": "AXRow", "description": null, "role_description": "outline row", "value": null, "position": "0.00;660.00", "size": "245;22", "children": [{"name": null, "role": "AXCell", "description": null, "role_description": "cell", "value": null, "position": "10.00;660.00", "size": "225;22", "children": [{"name": null, "role": "AXImage", "description": "Fields", "role_description": "image", "value": null, "position": "27.00;661.00", "size": "20;20", "children": []}, {"name": null, "role": "AXStaticText", "description": null, "role_description": "text", "value": "Fields", "position": "49.00;662.50", "size": "158;17", "children": []}, {"name": null, "role": "AXStaticText", "description": null, "role_description": "text", "value": "18", "position": "206.77;662.50", "size": "18;17", "children": []}]}]}, {"name": null, "role": "AXRow", "description": null, "role_description": "outline row", "value": null, "position": "0.00;682.00", "size": "245;22", "children": [{"name": null, "role": "AXCell", "description": null, "role_description": "cell", "value": null, "position": "10.00;682.00", "size": "225;22", "children": [{"name": null, "role": "AXImage", "description": "Repeats", "role_description": "image", "value": null, "position": "27.00;683.00", "size": "20;20", "children": []}, {"name": null, "role": "AXStaticText", "description": null, "role_description": "text", "value": "Repeats", "position": "49.00;684.50", "size": "163;17", "children": []}, {"name": null, "role": "AXStaticText", "description": null, "role_description": "text", "value": "0", "position": "212.44;684.50", "size": "13;17", "children": []}]}]}, {"name": null, "role": "AXRow", "description": null, "role_description": "outline row", "value": null, "position": "0.00;704.00", "size": "245;22", "children": [{"name": null, "role": "AXCell", "description": null, "role_description": "cell", "value": null, "position": "10.00;704.00", "size": "225;22", "children": [{"name": null, "role": "AXImage", "description": "Units", "role_description": "image", "value": null, "position": "27.00;705.00", "size": "20;20", "children": []}, {"name": null, "role": "AXStaticText", "description": null, "role_description": "text", "value": "Units", "position": "49.00;706.50", "size": "152;17", "children": []}, {"name": null, "role": "AXStaticText", "description": null, "role_description": "text", "value": "161", "position": "201.23;706.50", "size": "24;17", "children": []}]}]}, {"name": null, "role": "AXRow", "description": null, "role_description": "outline row", "value": null, "position": "0.00;726.00", "size": "245;22", "children": [{"name": null, "role": "AXCell", "description": null, "role_description": "cell", "value": null, "position": "10.00;726.00", "size": "225;22", "children": [{"name": null, "role": "AXImage", "description": "Values", "role_description": "image", "value": null, "position": "27.00;727.00", "size": "20;20", "children": []}, {"name": null, "role": "AXStaticText", "description": null, "role_description": "text", "value": "Values", "position": "49.00;728.50", "size": "164;17", "children": []}, {"name": null, "role": "AXStaticText", "description": null, "role_description": "text", "value": "2", "position": "212.76;728.50", "size": "12;17", "children": []}]}]}, {"name": null, "role": "AXColumn", "description": null, "role_description": "column", "value": null, "position": "10.00;-757.00", "size": "225;1515", "children": []}]}, {"name": null, "role": "AXScrollBar", "description": null, "role_description": "scroll bar", "value": 0.9331026528258363, "position": "245.00;52.00", "size": "15;648", "children": [{"name": null, "role": "AXValueIndicator", "description": null, "role_description": "value indicator", "value": 0.9331026528258363, "position": "245.00;398.00", "size": "15;275", "children": []}, {"name": null, "role": "AXButton", "description": null, "role_description": "increment arrow button", "value": null, "position": "245.00;52.00", "size": "0;0", "children": []}, {"name": null, "role": "AXButton", "description": null, "role_description": "decrement arrow button", "value": null, "position": "245.00;52.00", "size": "0;0", "children": []}, {"name": null, "role": "AXButton", "description": null, "role_description": "increment page button", "value": null, "position": "245.00;673.50", "size": "15;26", "children": []}, {"name": null, "role": "AXButton", "description": null, "role_description": "decrement page button", "value": null, "position": "245.00;52.00", "size": "15;346", "children": []}]}]}, {"name": null, "role": "AXSplitter", "description": null, "role_description": "splitter", "value": 648.0, "position": "0.00;700.00", "size": "260;10", "children": []}, {"name": null, "role": "AXStaticText", "description": null, "role_description": "text", "value": "Summary", "position": "17.00;713.00", "size": "226;14", "children": []}, {"name": null, "role": "AXStaticText", "description": null, "role_description": "text", "value": "Assets", "position": "17.00;743.00", "size": "39;14", "children": []}, {"name": null, "role": "AXStaticText", "description": null, "role_description": "text", "value": "Liabilities", "position": "17.00;773.00", "size": "60;14", "children": []}, {"name": null, "role": "AXStaticText", "description": null, "role_description": "text", "value": "Equities", "position": "17.00;803.00", "size": "46;14", "children": []}, {"name": null, "role": "AXStaticText", "description": null, "role_description": "text", "value": "Net Income", "position": "29.00;833.00", "size": "65;14", "children": []}, {"name": null, "role": "AXStaticText", "description": null, "role_description": "text", "value": "Owner's Equity", "position": "29.00;818.00", "size": "100;14", "children": []}, {"name": null, "role": "AXStaticText", "description": null, "role_description": "text", "value": "Income", "position": "41.00;848.00", "size": "46;14", "children": []}, {"name": null, "role": "AXStaticText", "description": null, "role_description": "text", "value": "€0", "position": "131.00;848.00", "size": "112;14", "children": []}, {"name": null, "role": "AXStaticText", "description": null, "role_description": "text", "value": "Expenses", "position": "41.00;863.00", "size": "54;14", "children": []}, {"name": null, "role": "AXStaticText", "description": null, "role_description": "text", "value": "(€1)", "position": "131.00;863.00", "size": "112;14", "children": []}, {"name": null, "role": "AXStaticText", "description": null, "role_description": "text", "value": "€0", "position": "64.00;743.00", "size": "95;14", "children": []}, {"name": null, "role": "AXStaticText", "description": null, "role_description": "text", "value": "€1", "position": "153.00;803.00", "size": "90;14", "children": []}, {"name": null, "role": "AXStaticText", "description": null, "role_description": "text", "value": "€0", "position": "131.00;818.00", "size": "112;14", "children": []}, {"name": null, "role": "AXStaticText", "description": null, "role_description": "text", "value": "€1", "position": "131.00;833.00", "size": "112;14", "children": []}, {"name": null, "role": "AXStaticText", "description": null, "role_description": "text", "value": "Debit", "position": "120.00;728.00", "size": "39;14", "children": []}, {"name": null, "role": "AXStaticText", "description": null, "role_description": "text", "value": "Credit", "position": "204.00;728.00", "size": "39;14", "children": []}, {"name": null, "role": "AXStaticText", "description": null, "role_description": "text", "value": "Total", "position": "17.00;878.00", "size": "34;14", "children": []}, {"name": null, "role": "AXStaticText", "description": null, "role_description": "text", "value": "€0", "position": "153.00;878.00", "size": "90;14", "children": []}, {"name": null, "role": "AXStaticText", "description": null, "role_description": "text", "value": "€0", "position": "69.00;878.00", "size": "90;14", "children": []}, {"name": null, "role": "AXStaticText", "description": null, "role_description": "text", "value": "A/R", "position": "28.00;758.00", "size": "24;14", "children": []}, {"name": null, "role": "AXStaticText", "description": null, "role_description": "text", "value": "€0", "position": "64.00;758.00", "size": "95;14", "children": []}, {"name": null, "role": "AXStaticText", "description": null, "role_description": "text", "value": "A/P", "position": "28.00;788.00", "size": "24;14", "children": []}, {"name": null, "role": "AXStaticText", "description": null, "role_description": "text", "value": "€0", "position": "153.00;788.00", "size": "90;14", "children": []}, {"name": null, "role": "AXStaticText", "description": null, "role_description": "text", "value": "(€1)", "position": "153.00;773.00", "size": "90;14", "children": []}]}, {"name": null, "role": "AXSplitter", "description": null, "role_description": "splitter", "value": 260.0, "position": "260.00;52.00", "size": "1;845", "children": []}, {"name": null, "role": "AXSplitGroup", "description": null, "role_description": "split group", "value": null, "position": "261.00;52.00", "size": "1118;845", "children": [{"name": null, "role": "AXScrollArea", "description": null, "role_description": "scroll area", "value": null, "position": "261.00;52.00", "size": "1118;218", "children": [{"name": null, "role": "AXTable", "description": null, "role_description": "table", "value": null, "position": "262.00;81.00", "size": "1362;173", "children": [{"name": null, "role": "AXColumn", "description": null, "role_description": "column", "value": null, "position": "262.00;81.00", "size": "128;173", "children": []}, {"name": null, "role": "AXColumn", "description": null, "role_description": "column", "value": null, "position": "390.00;81.00", "size": "123;173", "children": []}, {"name": null, "role": "AXColumn", "description": null, "role_description": "column", "value": null, "position": "513.00;81.00", "size": "123;173", "children": []}, {"name": null, "role": "AXColumn", "description": null, "role_description": "column", "value": null, "position": "636.00;81.00", "size": "123;173", "children": []}, {"name": null, "role": "AXColumn", "description": null, "role_description": "column", "value": null, "position": "759.00;81.00", "size": "123;173", "children": []}, {"name": null, "role": "AXColumn", "description": null, "role_description": "column", "value": null, "position": "882.00;81.00", "size": "123;173", "children": []}, {"name": null, "role": "AXColumn", "description": null, "role_description": "column", "value": null, "position": "1005.00;81.00", "size": "123;173", "children": []}, {"name": null, "role": "AXColumn", "description": null, "role_description": "column", "value": null, "position": "1128.00;81.00", "size": "123;173", "children": []}, {"name": null, "role": "AXColumn", "description": null, "role_description": "column", "value": null, "position": "1251.00;81.00", "size": "123;173", "children": []}, {"name": null, "role": "AXColumn", "description": null, "role_description": "column", "value": null, "position": "1374.00;81.00", "size": "123;173", "children": []}, {"name": null, "role": "AXColumn", "description": null, "role_description": "column", "value": null, "position": "1497.00;81.00", "size": "127;173", "children": []}, {"name": null, "role": "AXGroup", "description": null, "role_description": "group", "value": null, "position": "262.00;53.00", "size": "1362;28", "children": [{"name": "Date", "role": "AXButton", "description": null, "role_description": "sort button", "value": null, "position": "262.00;53.00", "size": "128;28", "children": []}, {"name": "Name", "role": "AXButton", "description": null, "role_description": "sort button", "value": null, "position": "390.00;53.00", "size": "123;28", "children": []}, {"name": "Received", "role": "AXButton", "description": null, "role_description": "sort button", "value": null, "position": "513.00;53.00", "size": "123;28", "children": []}, {"name": "Paid", "role": "AXButton", "description": null, "role_description": "sort button", "value": null, "position": "636.00;53.00", "size": "123;28", "children": []}, {"name": "Due", "role": "AXButton", "description": null, "role_description": "sort button", "value": null, "position": "759.00;53.00", "size": "123;28", "children": []}, {"name": "Repeat", "role": "AXButton", "description": null, "role_description": "sort button", "value": null, "position": "882.00;53.00", "size": "123;28", "children": []}, {"name": "Total", "role": "AXButton", "description": null, "role_description": "sort button", "value": null, "position": "1005.00;53.00", "size": "123;28", "children": []}, {"name": "Owe", "role": "AXButton", "description": null, "role_description": "sort button", "value": null, "position": "1128.00;53.00", "size": "123;28", "children": []}, {"name": "%_Paid", "role": "AXButton", "description": null, "role_description": "sort button", "value": null, "position": "1251.00;53.00", "size": "123;28", "children": []}, {"name": "Overdue", "role": "AXButton", "description": null, "role_description": "sort button", "value": null, "position": "1374.00;53.00", "size": "123;28", "children": []}, {"name": "Notes", "role": "AXButton", "description": null, "role_description": "sort button", "value": null, "position": "1497.00;53.00", "size": "127;28", "children": []}]}]}, {"name": null, "role": "AXScrollBar", "description": null, "role_description": "scroll bar", "value": 0.0, "position": "262.00;254.00", "size": "1116;15", "children": [{"name": null, "role": "AXValueIndicator", "description": null, "role_description": "value indicator", "value": 0.0, "position": "264.00;254.00", "size": "911;15", "children": []}, {"name": null, "role": "AXButton", "description": null, "role_description": "increment arrow button", "value": null, "position": "262.00;254.00", "size": "0;0", "children": []}, {"name": null, "role": "AXButton", "description": null, "role_description": "decrement arrow button", "value": null, "position": "262.00;254.00", "size": "0;0", "children": []}, {"name": null, "role": "AXButton", "description": null, "role_description": "increment page button", "value": null, "position": "1175.50;254.00", "size": "202;15", "children": []}, {"name": null, "role": "AXButton", "description": null, "role_description": "decrement page button", "value": null, "position": "262.00;254.00", "size": "2;15", "children": []}]}]}, {"name": null, "role": "AXStaticText", "description": null, "role_description": "text", "value": "€0,00", "position": "1167.00;280.00", "size": "204;17", "children": []}, {"name": null, "role": "AXStaticText", "description": null, "role_description": "text", "value": "0 bills", "position": "718.00;280.00", "size": "204;17", "children": []}, {"name": null, "role": "AXGroup", "description": null, "role_description": "group", "value": null, "position": "269.00;274.00", "size": "49;25", "children": [{"name": null, "role": "AXButton", "description": "add", "role_description": "button", "value": null, "position": "269.00;275.00", "size": "24;23", "children": []}, {"name": null, "role": "AXButton", "description": "remove", "role_description": "button", "value": null, "position": "293.00;275.00", "size": "25;23", "children": []}]}, {"name": null, "role": "AXSplitter", "description": null, "role_description": "splitter", "value": 250.0, "position": "261.00;302.00", "size": "1118;10", "children": []}, {"name": null, "role": "AXScrollArea", "description": null, "role_description": "scroll area", "value": null, "position": "261.00;312.00", "size": "1118;585", "children": [{"name": null, "role": "AXTable", "description": null, "role_description": "table", "value": null, "position": "262.00;341.00", "size": "1608;540", "children": [{"name": null, "role": "AXColumn", "description": null, "role_description": "column", "value": null, "position": "262.00;341.00", "size": "128;540", "children": []}, {"name": null, "role": "AXColumn", "description": null, "role_description": "column", "value": null, "position": "390.00;341.00", "size": "123;540", "children": []}, {"name": null, "role": "AXColumn", "description": null, "role_description": "column", "value": null, "position": "513.00;341.00", "size": "123;540", "children": []}, {"name": null, "role": "AXColumn", "description": null, "role_description": "column", "value": null, "position": "636.00;341.00", "size": "123;540", "children": []}, {"name": null, "role": "AXColumn", "description": null, "role_description": "column", "value": null, "position": "759.00;341.00", "size": "123;540", "children": []}, {"name": null, "role": "AXColumn", "description": null, "role_description": "column", "value": null, "position": "882.00;341.00", "size": "123;540", "children": []}, {"name": null, "role": "AXColumn", "description": null, "role_description": "column", "value": null, "position": "1005.00;341.00", "size": "123;540", "children": []}, {"name": null, "role": "AXColumn", "description": null, "role_description": "column", "value": null, "position": "1128.00;341.00", "size": "123;540", "children": []}, {"name": null, "role": "AXColumn", "description": null, "role_description": "column", "value": null, "position": "1251.00;341.00", "size": "123;540", "children": []}, {"name": null, "role": "AXColumn", "description": null, "role_description": "column", "value": null, "position": "1374.00;341.00", "size": "123;540", "children": []}, {"name": null, "role": "AXColumn", "description": null, "role_description": "column", "value": null, "position": "1497.00;341.00", "size": "123;540", "children": []}, {"name": null, "role": "AXColumn", "description": null, "role_description": "column", "value": null, "position": "1620.00;341.00", "size": "123;540", "children": []}, {"name": null, "role": "AXColumn", "description": null, "role_description": "column", "value": null, "position": "1743.00;341.00", "size": "127;540", "children": []}, {"name": null, "role": "AXGroup", "description": null, "role_description": "group", "value": null, "position": "262.00;313.00", "size": "1608;28", "children": [{"name": "Cleared", "role": "AXButton", "description": null, "role_description": "sort button", "value": null, "position": "262.00;313.00", "size": "128;28", "children": []}, {"name": "Date", "role": "AXButton", "description": null, "role_description": "sort button", "value": null, "position": "390.00;313.00", "size": "123;28", "children": []}, {"name": "Identifier", "role": "AXButton", "description": null, "role_description": "sort button", "value": null, "position": "513.00;313.00", "size": "123;28", "children": []}, {"name": "Payee", "role": "AXButton", "description": null, "role_description": "sort button", "value": null, "position": "636.00;313.00", "size": "123;28", "children": []}, {"name": "Description", "role": "AXButton", "description": null, "role_description": "sort button", "value": null, "position": "759.00;313.00", "size": "123;28", "children": []}, {"name": "Account_1", "role": "AXButton", "description": null, "role_description": "sort button", "value": null, "position": "882.00;313.00", "size": "123;28", "children": []}, {"name": "Account_2", "role": "AXButton", "description": null, "role_description": "sort button", "value": null, "position": "1005.00;313.00", "size": "123;28", "children": []}, {"name": "Repeat", "role": "AXButton", "description": null, "role_description": "sort button", "value": null, "position": "1128.00;313.00", "size": "123;28", "children": []}, {"name": "Payment_(Debit)", "role": "AXButton", "description": null, "role_description": "sort button", "value": null, "position": "1251.00;313.00", "size": "123;28", "children": []}, {"name": "Bill_(Credit)", "role": "AXButton", "description": null, "role_description": "sort button", "value": null, "position": "1374.00;313.00", "size": "123;28", "children": []}, {"name": "Balance", "role": "AXButton", "description": null, "role_description": "sort button", "value": null, "position": "1497.00;313.00", "size": "123;28", "children": []}, {"name": "Field", "role": "AXButton", "description": null, "role_description": "sort button", "value": null, "position": "1620.00;313.00", "size": "123;28", "children": []}, {"name": "Notes", "role": "AXButton", "description": null, "role_description": "sort button", "value": null, "position": "1743.00;313.00", "size": "127;28", "children": []}]}]}, {"name": null, "role": "AXScrollBar", "description": null, "role_description": "scroll bar", "value": 0.0, "position": "262.00;881.00", "size": "1116;15", "children": [{"name": null, "role": "AXValueIndicator", "description": null, "role_description": "value indicator", "value": 0.0, "position": "264.00;881.00", "size": "772;15", "children": []}, {"name": null, "role": "AXButton", "description": null, "role_description": "increment arrow button", "value": null, "position": "262.00;881.00", "size": "0;0", "children": []}, {"name": null, "role": "AXButton", "description": null, "role_description": "decrement arrow button", "value": null, "position": "262.00;881.00", "size": "0;0", "children": []}, {"name": null, "role": "AXButton", "description": null, "role_description": "increment page button", "value": null, "position": "1036.00;881.00", "size": "342;15", "children": []}, {"name": null, "role": "AXButton", "description": null, "role_description": "decrement page button", "value": null, "position": "262.00;881.00", "size": "2;15", "children": []}]}]}]}]}, {"name": null, "role": "AXStaticText", "description": null, "role_description": "text", "value": "€0,00", "position": "1171.00;907.00", "size": "200;17", "children": []}, {"name": null, "role": "AXStaticText", "description": null, "role_description": "text", "value": "0 transactions", "position": "720.00;907.00", "size": "200;17", "children": []}, {"name": null, "role": "AXGroup", "description": null, "role_description": "group", "value": null, "position": "269.00;902.50", "size": "57;23", "children": [{"name": null, "role": "AXButton", "description": "add", "role_description": "button", "value": null, "position": "269.00;902.50", "size": "29;23", "children": []}, {"name": null, "role": "AXButton", "description": "remove", "role_description": "button", "value": null, "position": "298.00;902.50", "size": "28;23", "children": []}]}, {"name": null, "role": "AXToolbar", "description": null, "role_description": "toolbar", "value": null, "position": "0.00;0.00", "size": "1379;52", "children": [{"name": "New_Account", "role": "AXButton", "description": null, "role_description": "button", "value": null, "position": "247.00;0.00", "size": "84;52", "children": []}, {"name": "New_Account_Group", "role": "AXButton", "description": null, "role_description": "button", "value": null, "position": "331.00;0.00", "size": "119;52", "children": []}, {"name": "New_Transaction", "role": "AXButton", "description": null, "role_description": "button", "value": null, "position": "450.00;0.00", "size": "102;52", "children": []}, {"name": "Add_Transactions", "role": "AXButton", "description": null, "role_description": "button", "value": null, "position": "552.00;0.00", "size": "106;52", "children": []}, {"name": "Edit_Transactions", "role": "AXButton", "description": null, "role_description": "button", "value": null, "position": "657.50;0.00", "size": "105;52", "children": []}, {"name": "New_Filter", "role": "AXButton", "description": null, "role_description": "button", "value": null, "position": "771.50;0.00", "size": "67;52", "children": []}, {"name": "New_Client", "role": "AXButton", "description": null, "role_description": "button", "value": null, "position": "838.50;0.00", "size": "71;52", "children": []}, {"name": "Start_Timer", "role": "AXButton", "description": null, "role_description": "button", "value": null, "position": "909.50;0.00", "size": "73;52", "children": []}, {"name": "New_Merchant", "role": "AXButton", "description": null, "role_description": "button", "value": null, "position": "982.50;0.00", "size": "90;52", "children": []}, {"name": "New_Report", "role": "AXButton", "description": null, "role_description": "button", "value": null, "position": "1072.50;0.00", "size": "76;52", "children": []}, {"name": null, "role": "AXGroup", "description": null, "role_description": "group", "value": null, "position": "1157.50;0.00", "size": "128;52", "children": [{"name": null, "role": "AXTextField", "description": null, "role_description": "search text field", "value": "", "position": "1160.50;9.00", "size": "122;25", "children": [{"name": "", "role": "AXButton", "description": "search", "role_description": "button", "value": null, "position": "1162.50;10.00", "size": "25;22", "children": []}]}, {"name": null, "role": "AXStaticText", "description": null, "role_description": "text", "value": "Search", "position": "1199.50;35.00", "size": "44;14", "children": []}]}, {"name": null, "role": "AXPopUpButton", "description": "more toolbar items", "role_description": "pop up button", "value": null, "position": "1344.00;14.00", "size": "26;14", "children": []}]}, {"name": null, "role": "AXButton", "description": null, "role_description": "close button", "value": null, "position": "19.00;18.00", "size": "14;16", "children": []}, {"name": null, "role": "AXButton", "description": null, "role_description": "zoom button", "value": null, "position": "59.00;18.00", "size": "14;16", "children": [{"name": null, "role": "AXGroup", "description": null, "role_description": "group", "value": null, "position": "59.00;18.00", "size": "14;16", "children": [{"name": null, "role": "AXGroup", "description": null, "role_description": "group", "value": null, "position": "59.00;18.00", "size": "14;16", "children": []}]}]}, {"name": null, "role": "AXButton", "description": null, "role_description": "minimize button", "value": null, "position": "39.00;18.00", "size": "14;16", "children": []}, {"name": null, "role": "AXStaticText", "description": null, "role_description": "text", "value": "[name]", "position": "87.00;0.00", "size": "160;52", "children": []}, {"name": null, "role": "AXSheet", "description": null, "role_description": "sheet", "value": null, "position": "408.00;333.00", "size": "564;262", "children": [{"name": "Save", "role": "AXButton", "description": null, "role_description": "button", "value": null, "position": "876.00;550.00", "size": "82;32", "children": []}, {"name": "Cancel", "role": "AXButton", "description": null, "role_description": "button", "value": null, "position": "794.00;550.00", "size": "82;32", "children": []}, {"name": null, "role": "AXStaticText", "description": null, "role_description": "text", "value": "Date:", "position": "454.00;356.00", "size": "37;17", "children": []}, {"name": null, "role": "AXTextField", "description": null, "role_description": "text field", "value": "", "position": "497.00;384.00", "size": "455;22", "children": []}, {"name": null, "role": "AXDateTimeArea", "description": null, "role_description": "date time area", "value": "2024-08-16 15:22:56 +0000", "position": "497.00;349.00", "size": "104;27", "children": [{"name": null, "role": "AXIncrementor", "description": null, "role_description": "stepper", "value": 0.5, "position": "582.00;352.00", "size": "19;24", "children": [{"name": null, "role": "AXButton", "description": null, "role_description": "increment arrow button", "value": null, "position": "582.00;352.00", "size": "19;12", "children": []}, {"name": null, "role": "AXButton", "description": null, "role_description": "decrement arrow button", "value": null, "position": "582.00;364.00", "size": "19;12", "children": []}]}]}, {"name": null, "role": "AXDisclosureTriangle", "description": null, "role_description": "disclosure triangle", "value": 0, "position": "606.00;358.00", "size": "13;13", "children": []}, {"name": null, "role": "AXStaticText", "description": null, "role_description": "text", "value": "Name:", "position": "447.00;387.00", "size": "44;17", "children": []}, {"name": null, "role": "AXStaticText", "description": null, "role_description": "text", "value": "Received:", "position": "426.00;414.00", "size": "65;17", "children": []}, {"name": null, "role": "AXStaticText", "description": null, "role_description": "text", "value": "Paid:", "position": "455.00;438.00", "size": "36;17", "children": []}, {"name": "", "role": "AXCheckBox", "description": null, "role_description": "checkbox", "value": 1, "position": "495.00;414.00", "size": "22;18", "children": []}, {"name": null, "role": "AXStaticText", "description": null, "role_description": "text", "value": "Due:", "position": "458.00;466.00", "size": "33;17", "children": []}, {"name": null, "role": "AXDateTimeArea", "description": null, "role_description": "date time area", "value": "2024-08-16 15:22:56 +0000", "position": "523.00;459.00", "size": "104;27", "children": [{"name": null, "role": "AXIncrementor", "description": null, "role_description": "stepper", "value": 0.5, "position": "608.00;462.00", "size": "19;24", "children": [{"name": null, "role": "AXButton", "description": null, "role_description": "increment arrow button", "value": null, "position": "608.00;462.00", "size": "19;12", "children": []}, {"name": null, "role": "AXButton", "description": null, "role_description": "decrement arrow button", "value": null, "position": "608.00;474.00", "size": "19;12", "children": []}]}]}, {"name": null, "role": "AXDisclosureTriangle", "description": null, "role_description": "disclosure triangle", "value": 0, "position": "632.00;468.00", "size": "13;13", "children": []}, {"name": "", "role": "AXCheckBox", "description": null, "role_description": "checkbox", "value": 0, "position": "495.00;466.00", "size": "22;18", "children": []}, {"name": null, "role": "AXTextField", "description": null, "role_description": "text field", "value": "", "position": "497.00;524.00", "size": "455;22", "children": []}, {"name": null, "role": "AXStaticText", "description": null, "role_description": "text", "value": "Notes:", "position": "446.00;527.00", "size": "45;17", "children": []}, {"name": "", "role": "AXCheckBox", "description": null, "role_description": "checkbox", "value": 0, "position": "495.00;438.00", "size": "22;18", "children": []}, {"name": "", "role": "AXCheckBox", "description": null, "role_description": "checkbox", "value": 0, "position": "495.00;496.00", "size": "22;18", "children": []}, {"name": null, "role": "AXTextField", "description": null, "role_description": "text field", "value": "", "position": "519.00;494.00", "size": "31;22", "children": []}, {"name": null, "role": "AXPopUpButton", "description": null, "role_description": "pop up button", "value": "days", "position": "556.00;493.00", "size": "80;26", "children": []}, {"name": null, "role": "AXPopUpButton", "description": null, "role_description": "pop up button", "value": "Never", "position": "677.00;493.00", "size": "71;26", "children": []}, {"name": null, "role": "AXStaticText", "description": null, "role_description": "text", "value": "Ends", "position": "638.00;497.00", "size": "35;17", "children": []}, {"name": null, "role": "AXDateTimeArea", "description": null, "role_description": "date time area", "value": "2024-08-16 15:22:56 +0000", "position": "753.00;490.00", "size": "96;27", "children": [{"name": null, "role": "AXIncrementor", "description": null, "role_description": "stepper", "value": 0.5, "position": "830.00;493.00", "size": "19;24", "children": [{"name": null, "role": "AXButton", "description": null, "role_description": "increment arrow button", "value": null, "position": "830.00;493.00", "size": "19;12", "children": []}, {"name": null, "role": "AXButton", "description": null, "role_description": "decrement arrow button", "value": null, "position": "830.00;505.00", "size": "19;12", "children": []}]}]}, {"name": null, "role": "AXStaticText", "description": null, "role_description": "text", "value": "Repeat:", "position": "439.00;497.00", "size": "52;17", "children": []}]}]}